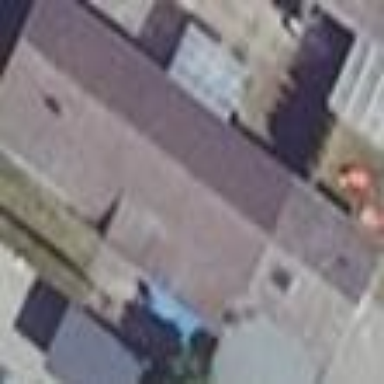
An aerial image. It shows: Shed building.